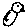
Label: bird